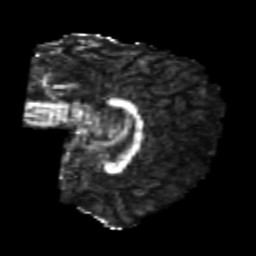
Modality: FA
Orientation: sagittal
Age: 22
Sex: female
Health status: healthy
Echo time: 0.074 s